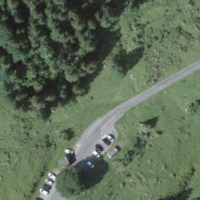
EUNIS habitat code: 23
Species observed at this site:
Ena montana